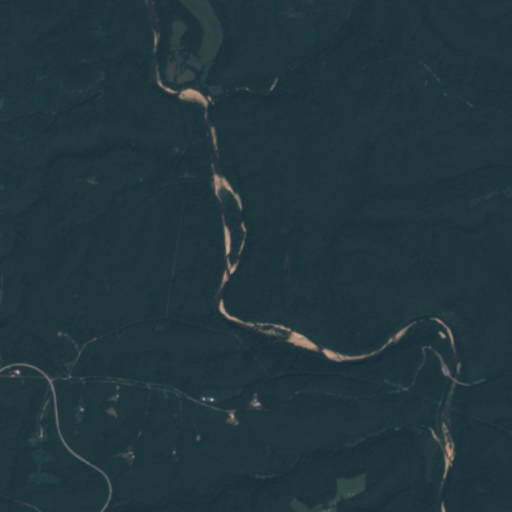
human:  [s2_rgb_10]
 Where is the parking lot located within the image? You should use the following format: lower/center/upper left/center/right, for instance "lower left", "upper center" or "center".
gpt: The parking lot is located in the center right of the image.
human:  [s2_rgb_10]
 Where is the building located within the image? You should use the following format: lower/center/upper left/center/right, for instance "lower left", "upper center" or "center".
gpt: There is no building in the image.